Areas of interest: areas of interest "Huanggang People's Radio Station"
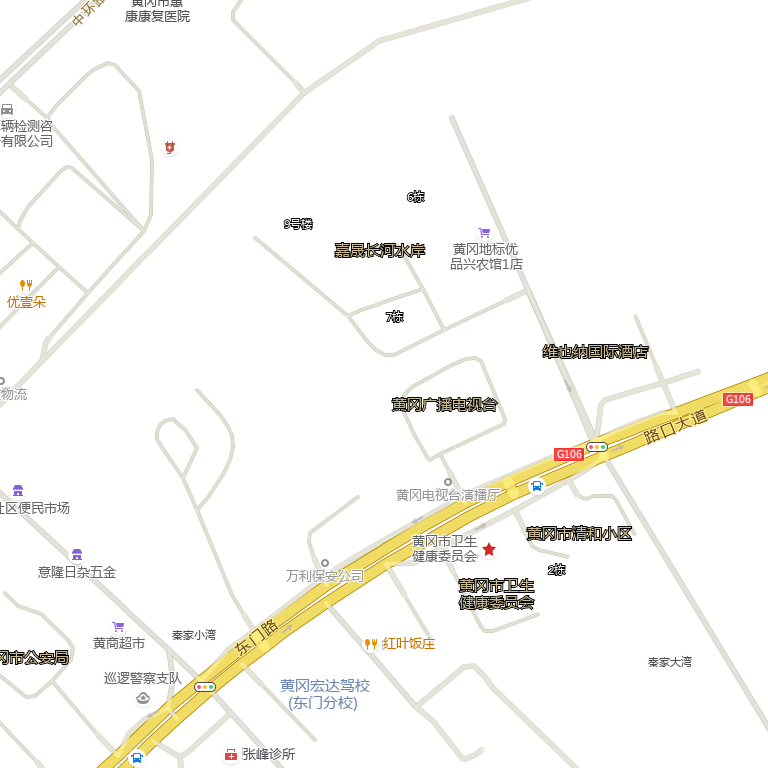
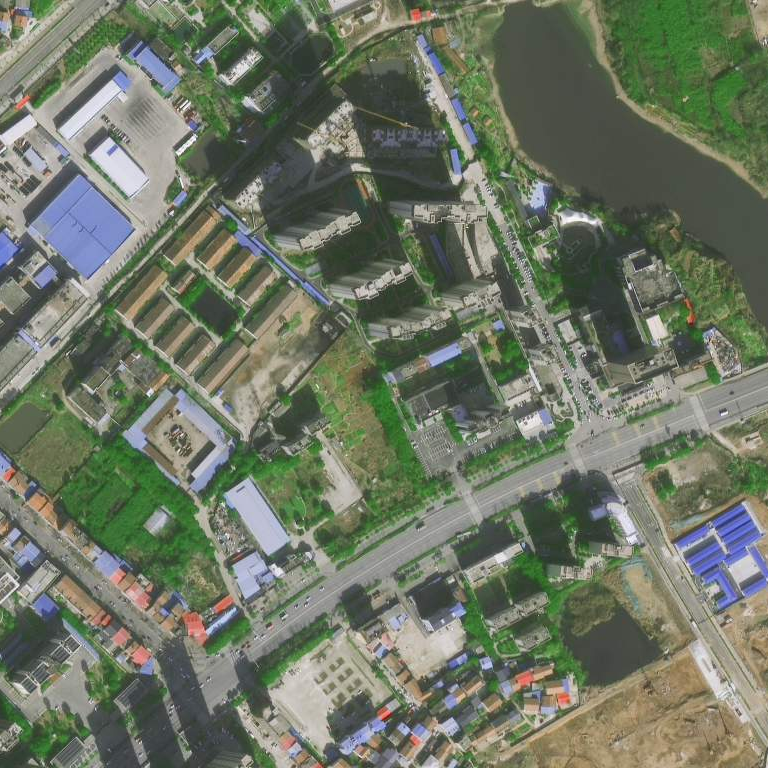